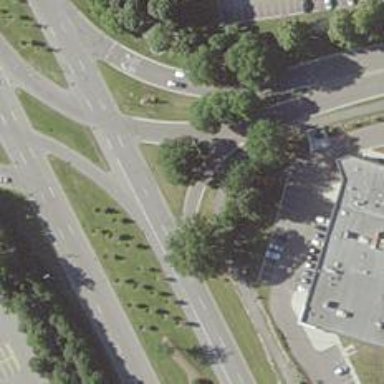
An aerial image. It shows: Tertiary link road with asphalt surface.